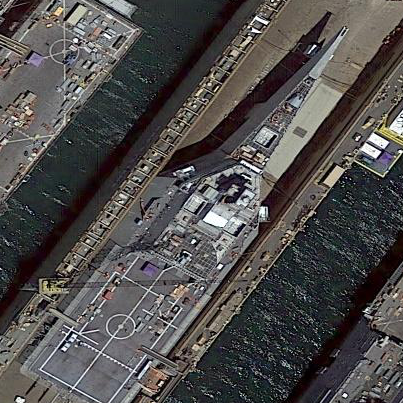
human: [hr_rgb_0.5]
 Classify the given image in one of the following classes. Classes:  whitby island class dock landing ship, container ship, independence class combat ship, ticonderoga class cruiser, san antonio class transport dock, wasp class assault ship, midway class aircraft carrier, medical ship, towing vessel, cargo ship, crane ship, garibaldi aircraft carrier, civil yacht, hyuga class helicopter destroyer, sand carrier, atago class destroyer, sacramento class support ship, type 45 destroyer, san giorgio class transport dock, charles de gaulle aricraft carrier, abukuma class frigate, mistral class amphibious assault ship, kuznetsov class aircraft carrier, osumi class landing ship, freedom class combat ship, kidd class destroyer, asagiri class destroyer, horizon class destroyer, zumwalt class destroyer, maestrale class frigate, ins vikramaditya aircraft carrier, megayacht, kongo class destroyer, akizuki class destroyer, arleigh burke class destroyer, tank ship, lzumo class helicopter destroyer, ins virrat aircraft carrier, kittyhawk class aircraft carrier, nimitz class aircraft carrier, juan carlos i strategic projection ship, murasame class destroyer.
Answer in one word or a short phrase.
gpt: Independence class combat ship